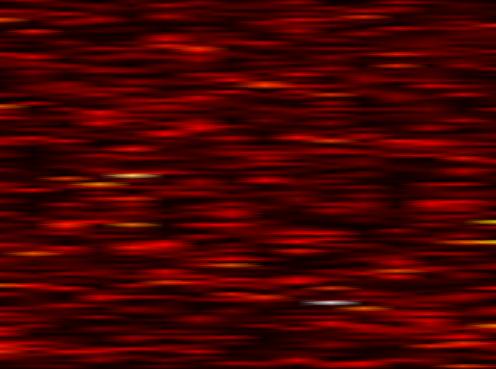
Label: WOLA